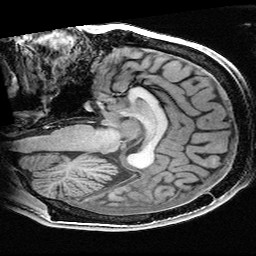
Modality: T1w
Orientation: sagittal
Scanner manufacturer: ge
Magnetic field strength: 3 T
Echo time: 0.00318 s